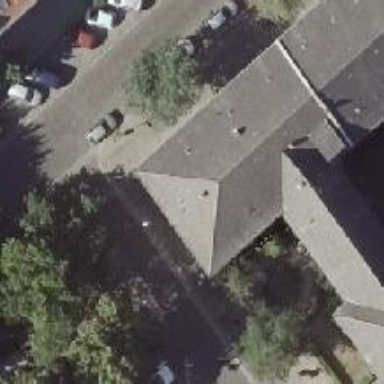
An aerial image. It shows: Building with ridged roof.